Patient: sex M, age 55
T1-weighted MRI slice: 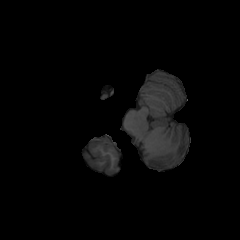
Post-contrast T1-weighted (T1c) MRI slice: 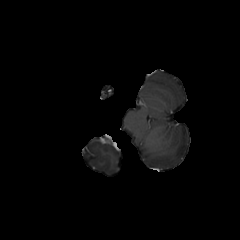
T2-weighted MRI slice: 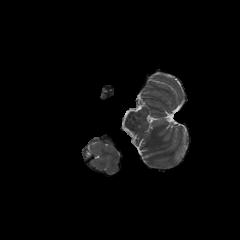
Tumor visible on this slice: no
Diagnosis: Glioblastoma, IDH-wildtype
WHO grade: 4